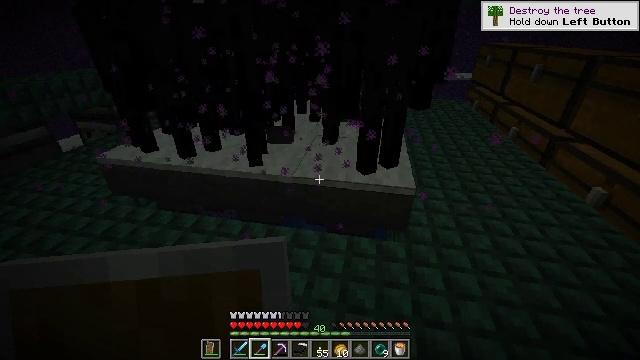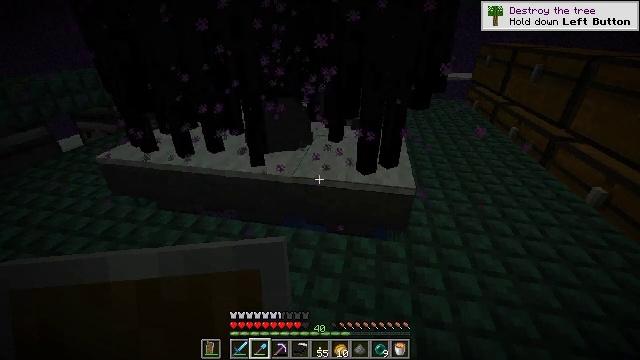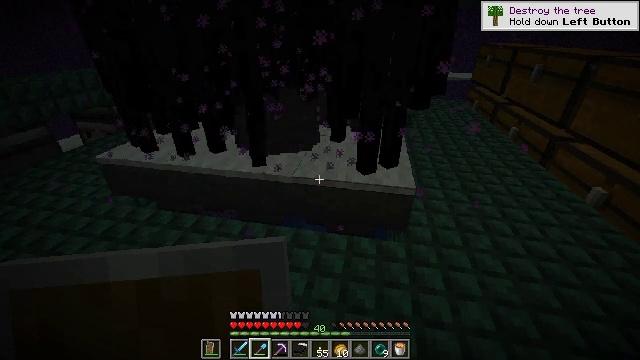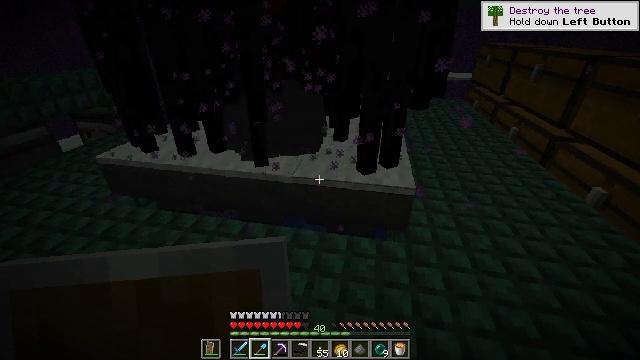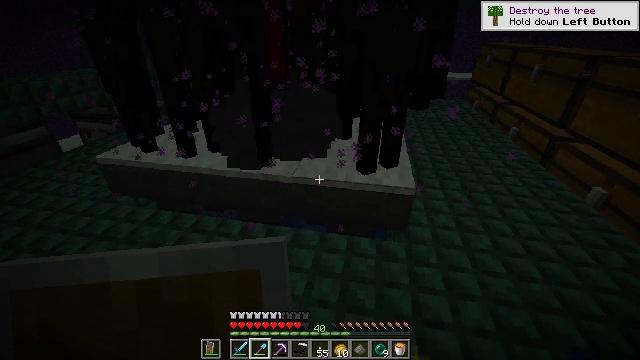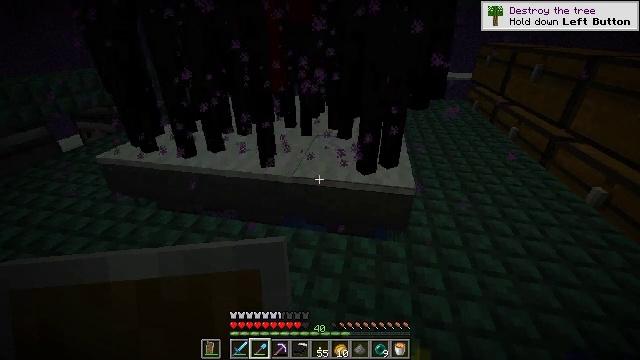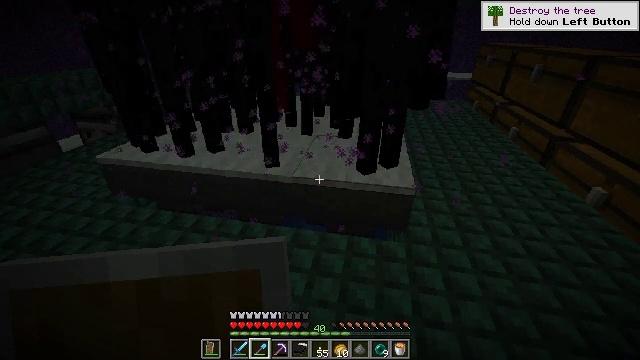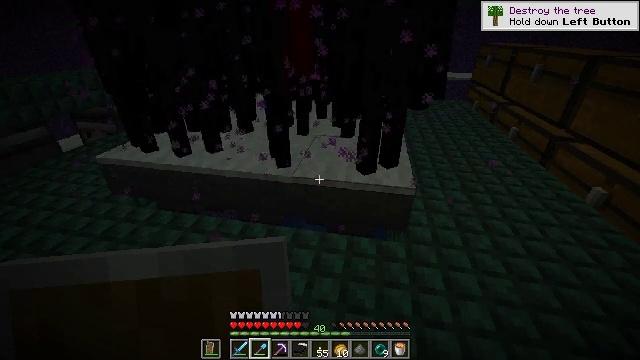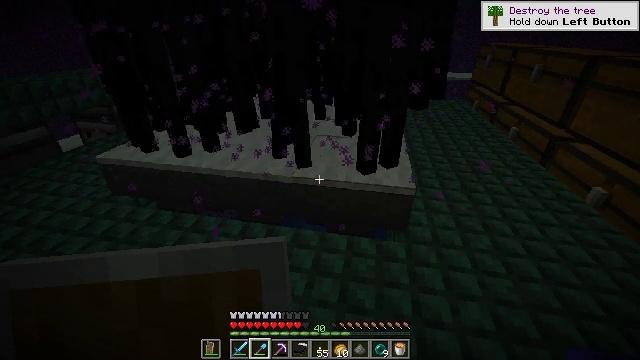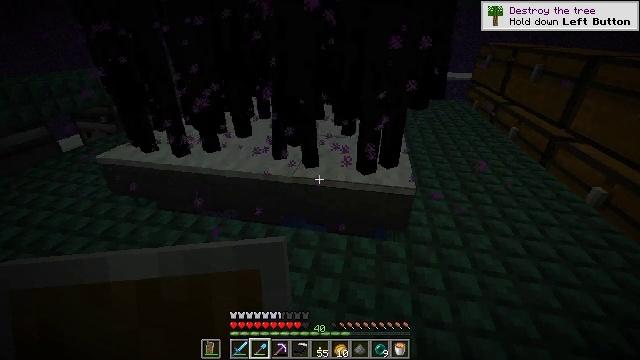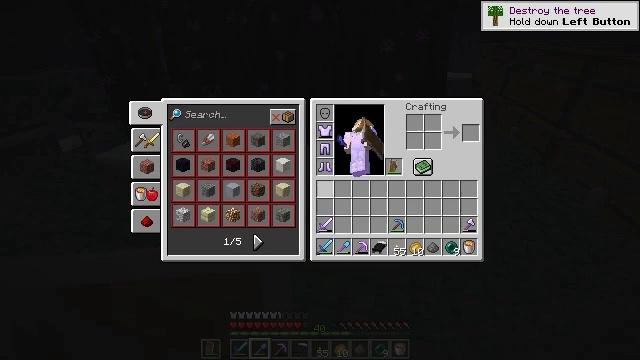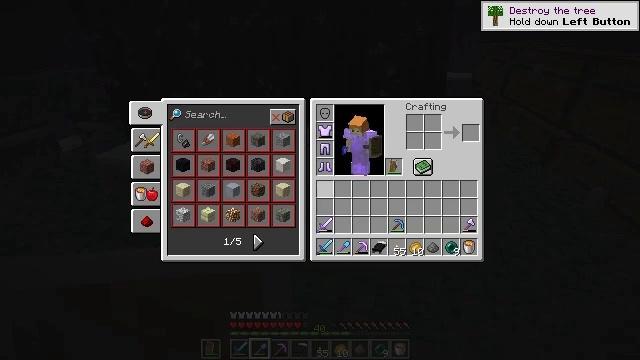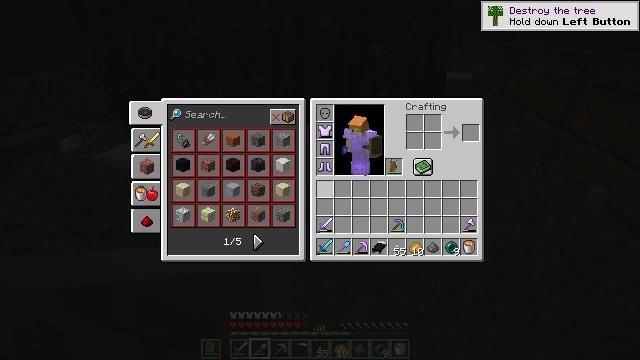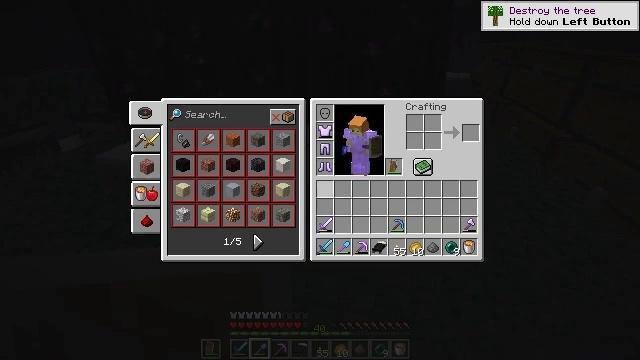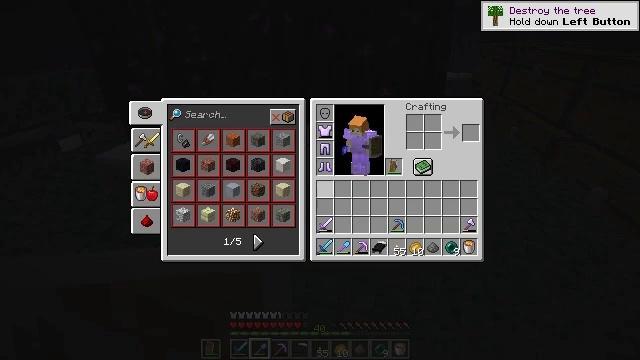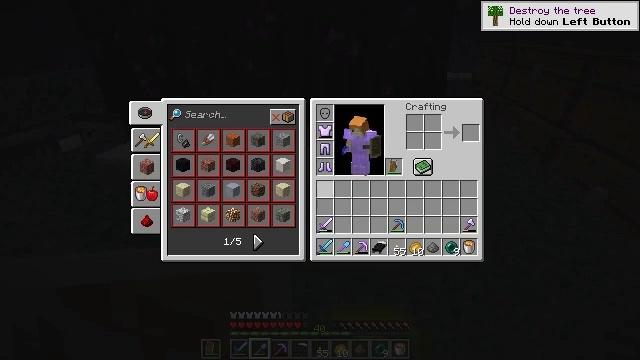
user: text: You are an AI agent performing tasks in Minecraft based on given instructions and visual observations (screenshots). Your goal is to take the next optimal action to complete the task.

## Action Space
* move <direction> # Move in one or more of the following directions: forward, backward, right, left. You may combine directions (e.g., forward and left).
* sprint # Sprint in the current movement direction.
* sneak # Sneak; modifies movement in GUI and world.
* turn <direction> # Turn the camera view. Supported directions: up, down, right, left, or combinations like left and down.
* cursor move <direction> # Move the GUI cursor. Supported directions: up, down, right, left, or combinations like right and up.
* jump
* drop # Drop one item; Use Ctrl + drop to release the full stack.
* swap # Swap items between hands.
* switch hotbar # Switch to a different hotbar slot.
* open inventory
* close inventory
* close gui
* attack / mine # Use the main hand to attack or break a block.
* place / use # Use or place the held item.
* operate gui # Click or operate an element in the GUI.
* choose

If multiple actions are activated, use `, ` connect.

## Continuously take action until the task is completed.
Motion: motion action
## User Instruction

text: Hunt the enderman.
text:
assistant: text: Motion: no_op
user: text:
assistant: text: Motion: no_op
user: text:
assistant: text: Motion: no_op
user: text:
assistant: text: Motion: no_op
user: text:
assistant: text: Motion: no_op
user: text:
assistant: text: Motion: no_op
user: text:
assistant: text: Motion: no_op
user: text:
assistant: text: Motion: no_op
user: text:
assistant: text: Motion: no_op
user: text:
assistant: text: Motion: open inventory
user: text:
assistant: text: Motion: open inventory
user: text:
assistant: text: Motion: open inventory
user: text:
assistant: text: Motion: no_op
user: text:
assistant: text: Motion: no_op
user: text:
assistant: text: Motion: cursor move right
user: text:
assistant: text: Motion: cursor move right
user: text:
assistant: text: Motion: cursor move right and down
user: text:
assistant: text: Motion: cursor move right and down
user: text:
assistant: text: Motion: cursor move down
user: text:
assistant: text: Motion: cursor move down
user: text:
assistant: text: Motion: no_op
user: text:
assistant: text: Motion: no_op
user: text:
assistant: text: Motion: no_op
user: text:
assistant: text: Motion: no_op
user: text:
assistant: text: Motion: no_op
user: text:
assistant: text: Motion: no_op
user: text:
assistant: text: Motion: no_op
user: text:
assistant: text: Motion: no_op
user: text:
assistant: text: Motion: no_op
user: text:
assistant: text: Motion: no_op